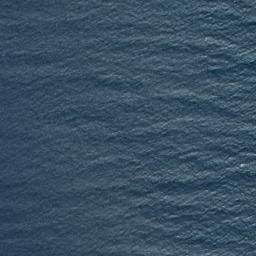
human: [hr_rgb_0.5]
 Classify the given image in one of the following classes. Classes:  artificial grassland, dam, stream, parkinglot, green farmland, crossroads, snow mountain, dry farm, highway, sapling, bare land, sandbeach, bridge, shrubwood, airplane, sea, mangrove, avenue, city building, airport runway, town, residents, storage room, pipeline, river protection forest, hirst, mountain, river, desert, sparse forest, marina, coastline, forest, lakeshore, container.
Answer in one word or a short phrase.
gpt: sea